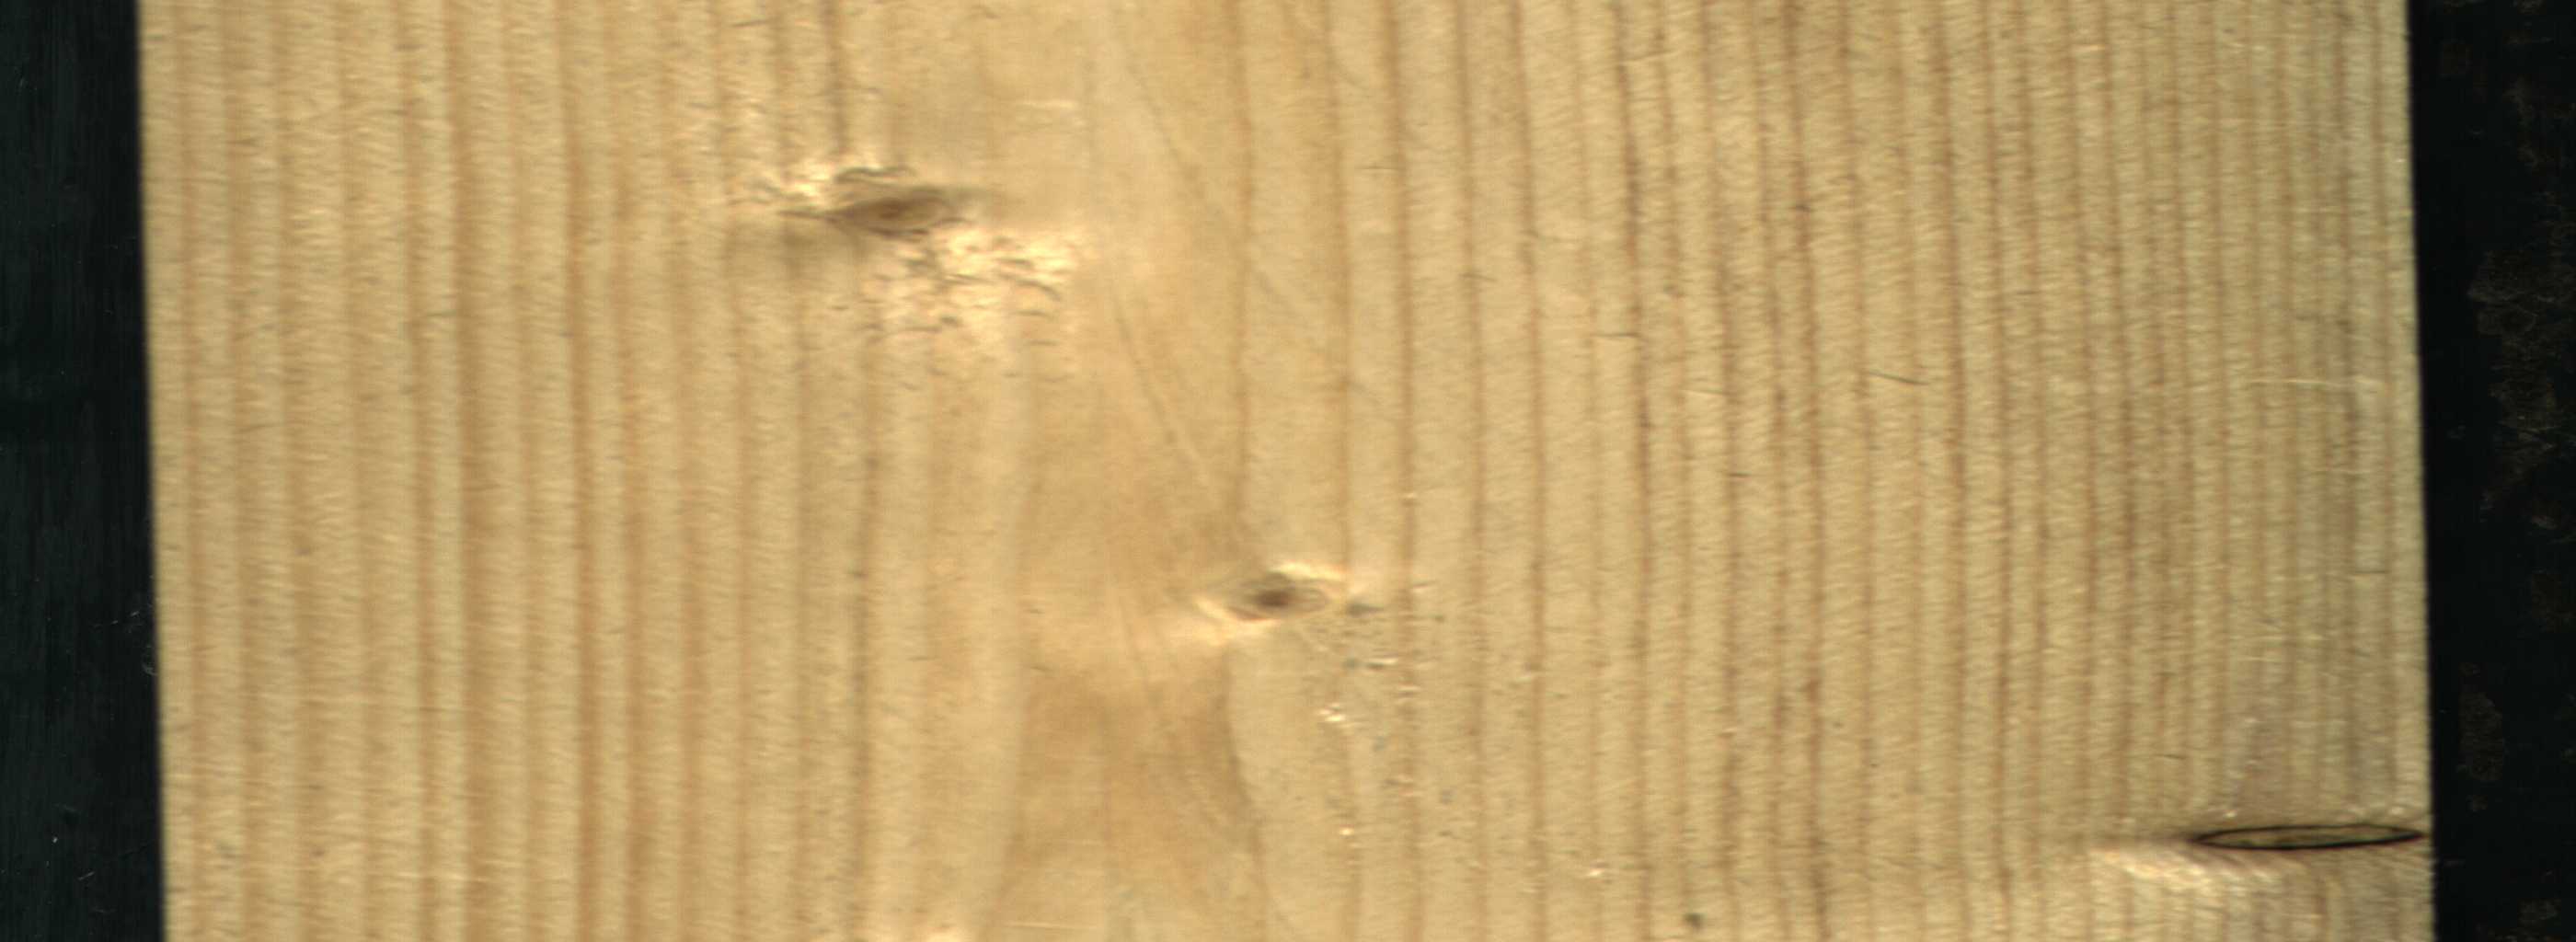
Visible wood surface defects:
Dead_Knot
Live_Knot
Live_Knot